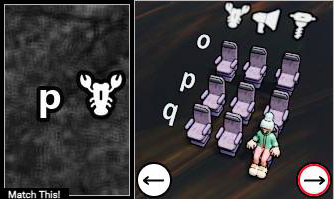
Task: seats
Answer: no